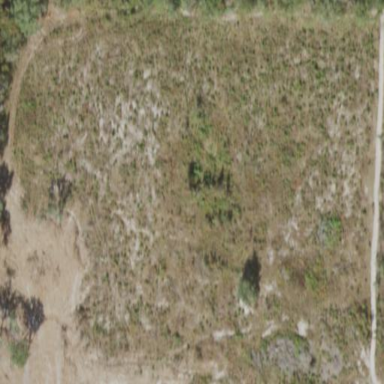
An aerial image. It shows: Patch of scrub vegetation.